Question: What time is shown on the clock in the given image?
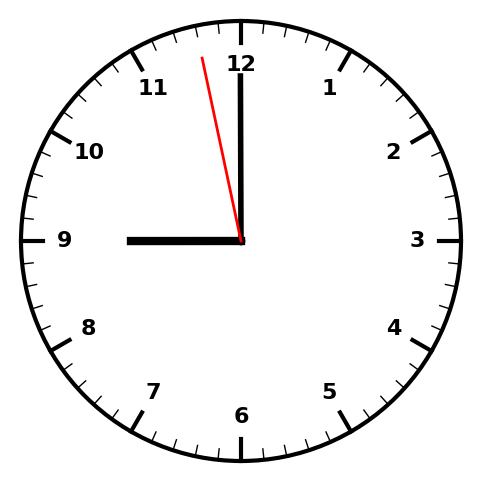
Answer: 08:59:58